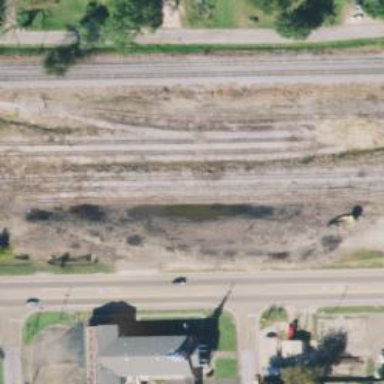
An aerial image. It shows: Abandoned railway spur.